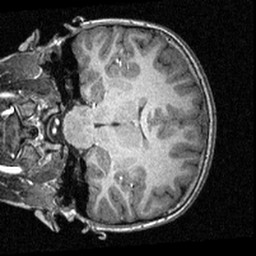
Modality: T1w
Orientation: coronal
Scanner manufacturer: siemens
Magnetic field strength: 3 T
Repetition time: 1.57 s
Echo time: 0.00304 s